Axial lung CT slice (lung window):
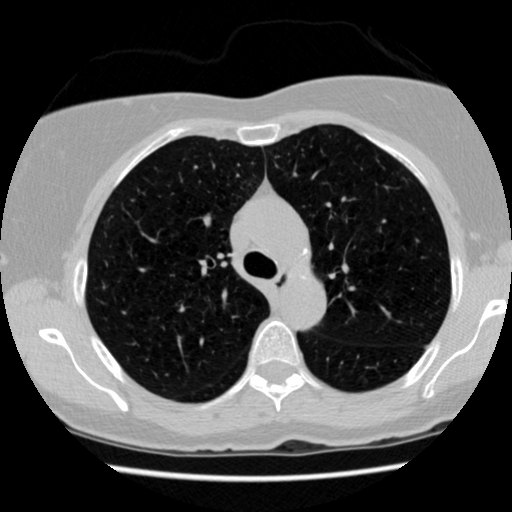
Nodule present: no